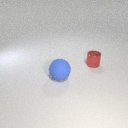
small red metal cylinder behind large blue rubber sphere